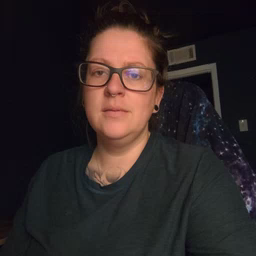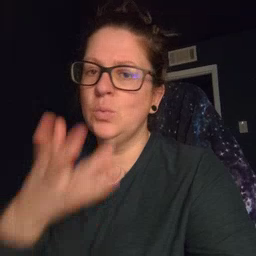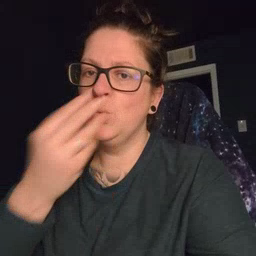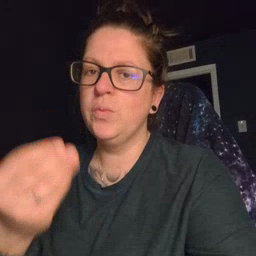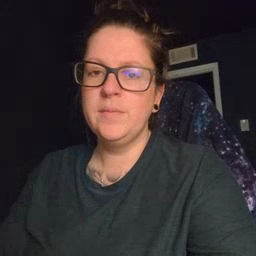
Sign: wolf